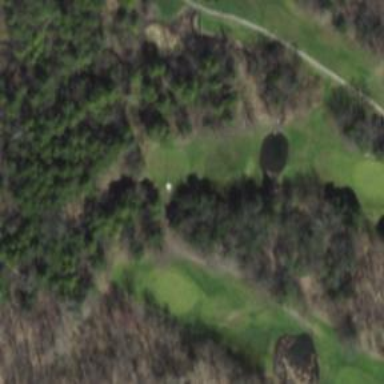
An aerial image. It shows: Golf tee.